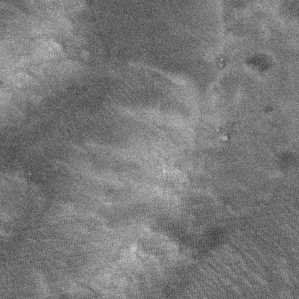
Label: frost